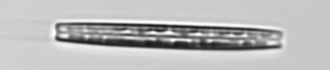
Label: pennate_Thalassionema